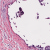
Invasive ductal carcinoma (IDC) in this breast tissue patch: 0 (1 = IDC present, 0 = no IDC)